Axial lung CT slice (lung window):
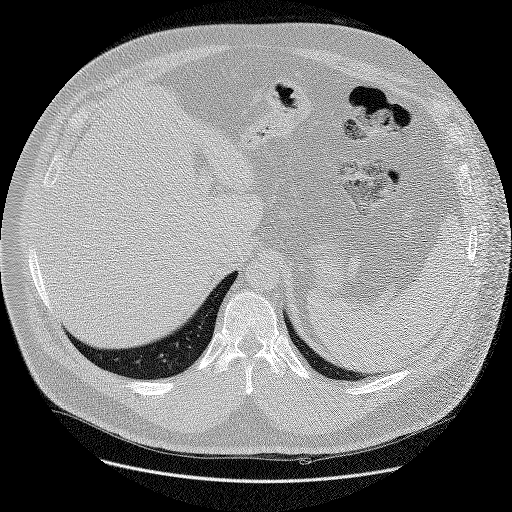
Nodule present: no